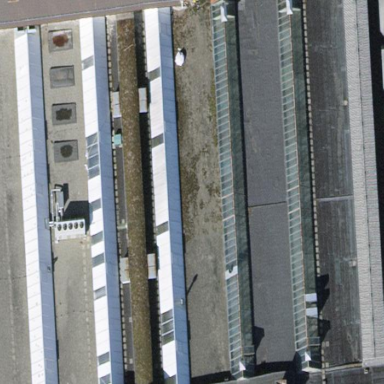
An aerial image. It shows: Industrial building with silver sawtooth roof.